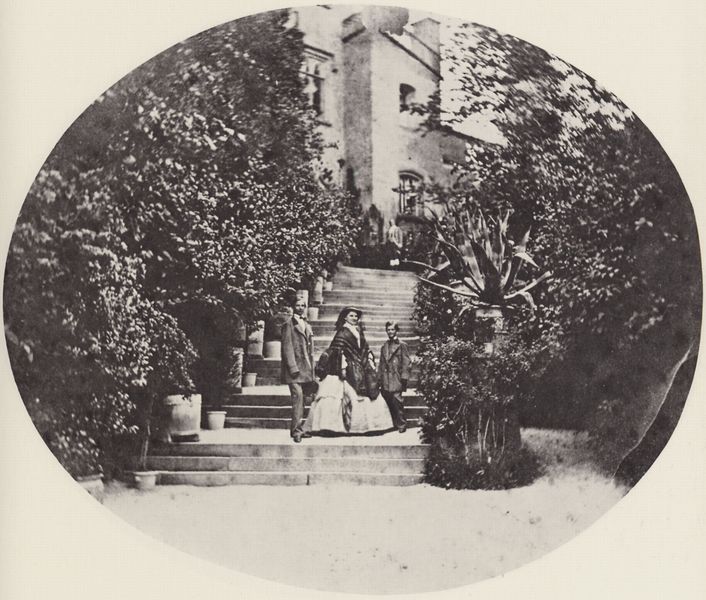
Titel: Königin Marie mit ihren Söhnen auf der Schlosstreppe in Hohenschwangau
Künstler: Joseph Albert
Standort: München
Institution: Staatliche Verwaltung der Schlösser
Schlagwörter: baum, berg, blätter, dunkel, himmel, laub, mann, schatten, umhang, weiß, baumstämme, bäume, frauen, landschaft, menschen, mädchen, äste, blumen, fenster, frau, grau, hell, hut, kleid, licht, männer, schwarz, tür, blüten, dach, dame, gebäude, gras, haus, regenschirm, schirm, sonnenschirm, tuch, rock, anzug, hose, kleidung, mensch, rahmen, stein, steine, bild, bildnis, portrait, porträt, baumstamm, hügel, strauch, zweige, büsche, sonne, sträucher, boden, haare, mantel, tücher, drei, familie, kind, mutter, paar, personen, vater, person, pflanzen, madame, kinder, kreis, oval, rund, turm, garten, blumentopf, kübel, topf, umarmung, italien, süden, hosen, jungen, mauer, hecke, türe, bank, kies, treppe, treppen, vorsprung, krawatte, palme, stufen, junge, sakko, unscharf, foto, fotografie, blumentöpfe, töpfe, türmchen, draußen, schwarz-weiss, ehemann, festlich, photo, ehepaar, agave, kaktus, palmen, topfpflanzen, sohn, reifrock, photografie, blazer, flachdach, treppenaufgang, steintreppe, pflanzenkübel, mauervorsprung, antug, 19 jahrhundert, 18 jahrhundert, riefrock, k+bel